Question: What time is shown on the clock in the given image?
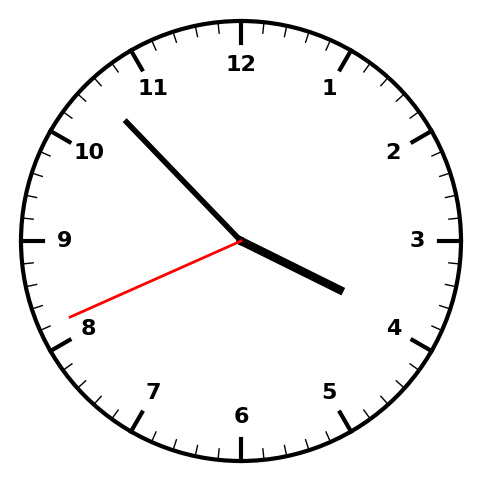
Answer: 03:52:41